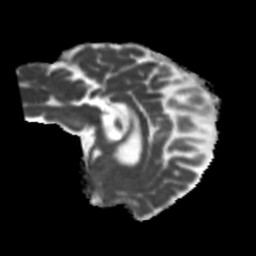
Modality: MD
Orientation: sagittal
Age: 50
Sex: female
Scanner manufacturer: siemens
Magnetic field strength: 3 T
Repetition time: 5.25 s
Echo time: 0.08 s